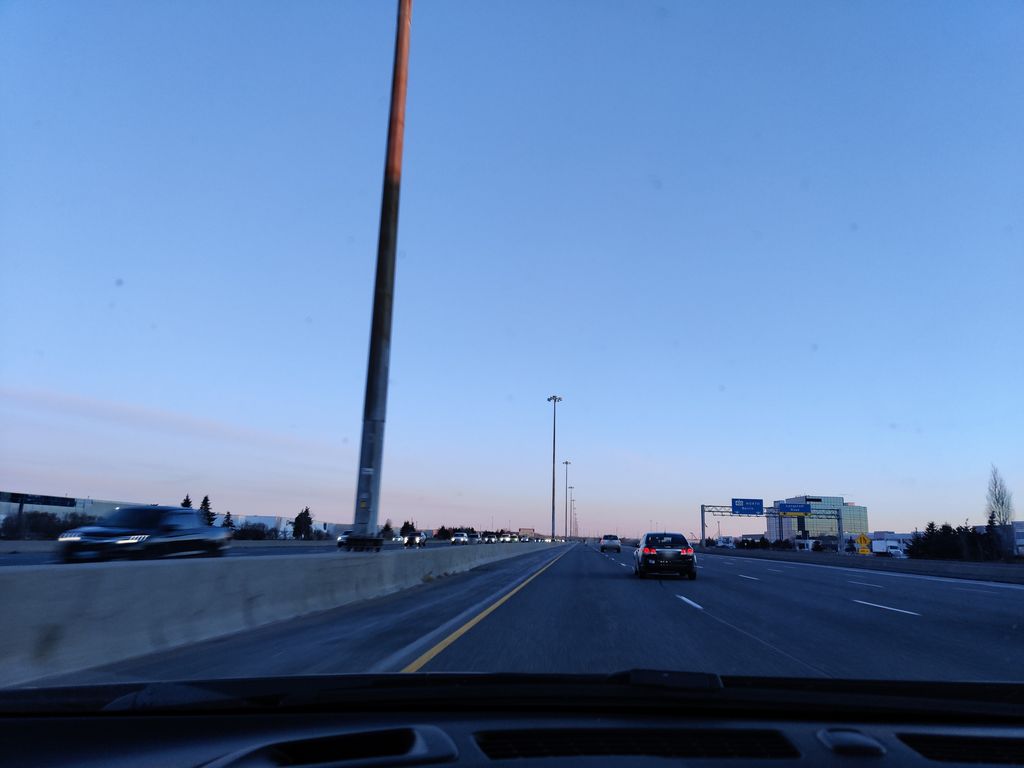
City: toronto